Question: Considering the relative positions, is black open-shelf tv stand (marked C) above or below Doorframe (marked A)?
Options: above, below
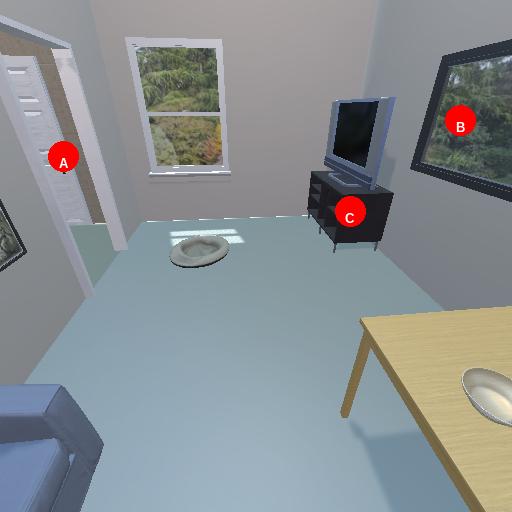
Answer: above